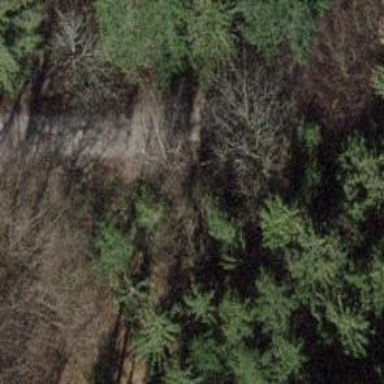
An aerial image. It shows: Pebblestone track with grade2 quality.